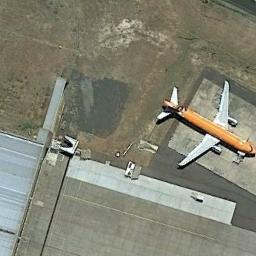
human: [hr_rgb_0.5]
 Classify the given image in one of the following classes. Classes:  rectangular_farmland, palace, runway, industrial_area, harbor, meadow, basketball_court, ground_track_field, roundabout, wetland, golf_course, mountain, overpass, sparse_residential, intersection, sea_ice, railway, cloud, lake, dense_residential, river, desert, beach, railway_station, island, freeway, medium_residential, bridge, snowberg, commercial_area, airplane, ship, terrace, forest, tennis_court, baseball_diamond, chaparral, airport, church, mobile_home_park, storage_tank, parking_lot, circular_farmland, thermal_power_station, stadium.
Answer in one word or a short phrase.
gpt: airplane